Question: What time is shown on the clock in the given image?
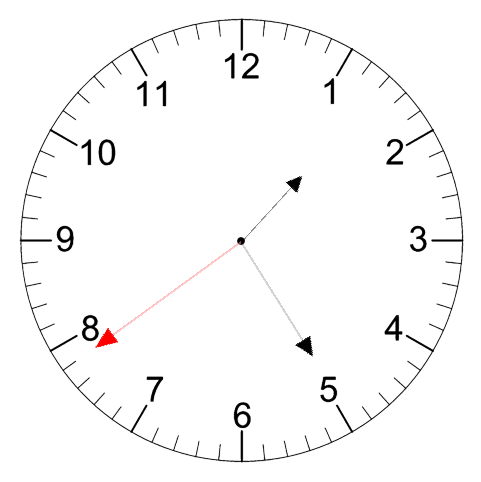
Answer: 01:24:39